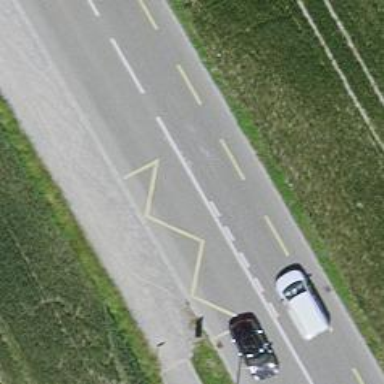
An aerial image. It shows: Unclassified road with separate sidewalk and advisory cycle lane.